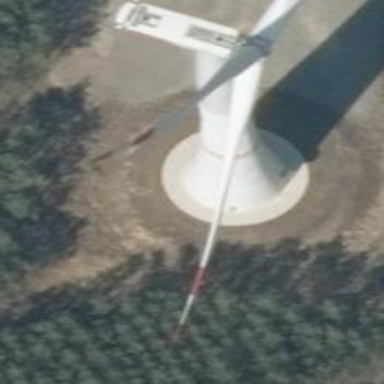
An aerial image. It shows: Wind power generator.